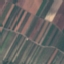
Land use / land cover class: PermanentCrop